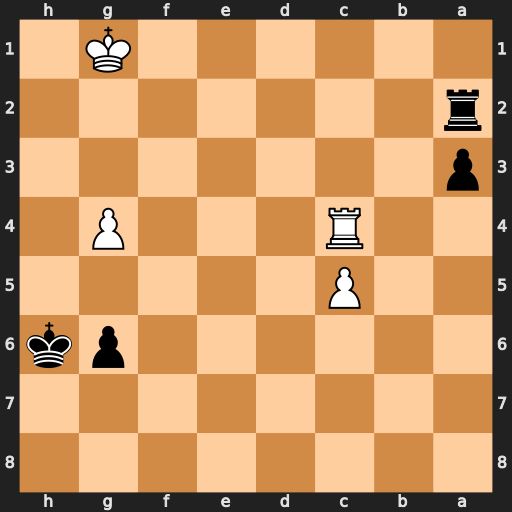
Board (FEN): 8/8/6pk/2P5/2R3P1/p7/r7/6K1
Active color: b
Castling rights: -
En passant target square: -
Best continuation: Rb2 Ra4 a2 c6 Rb1+